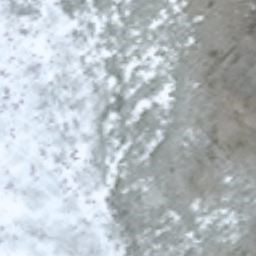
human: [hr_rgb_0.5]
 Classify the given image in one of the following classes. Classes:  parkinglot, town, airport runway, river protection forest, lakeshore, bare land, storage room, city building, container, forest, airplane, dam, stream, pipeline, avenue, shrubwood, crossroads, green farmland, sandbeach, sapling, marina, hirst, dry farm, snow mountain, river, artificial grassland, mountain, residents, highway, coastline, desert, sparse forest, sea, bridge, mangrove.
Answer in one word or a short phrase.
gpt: snow mountain